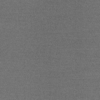
Label: dusty